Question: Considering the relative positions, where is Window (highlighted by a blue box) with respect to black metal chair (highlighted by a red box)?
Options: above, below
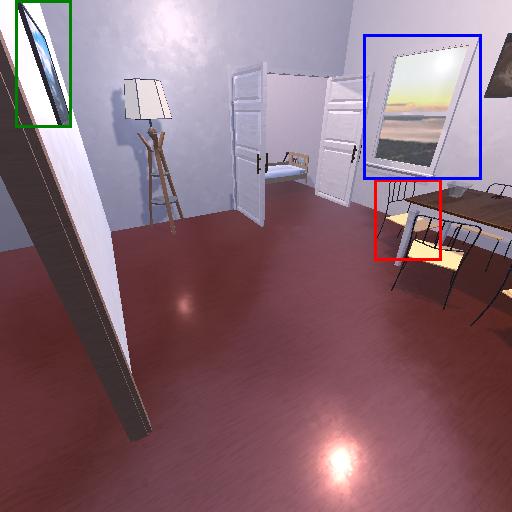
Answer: above